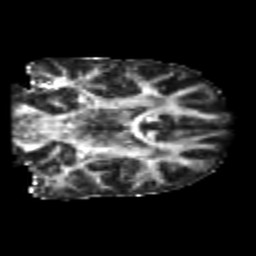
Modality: FA
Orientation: coronal
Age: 24
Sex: male
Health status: healthy
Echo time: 0.074 s